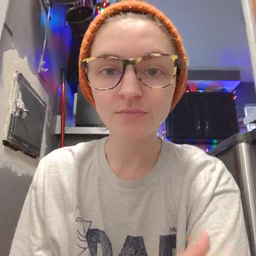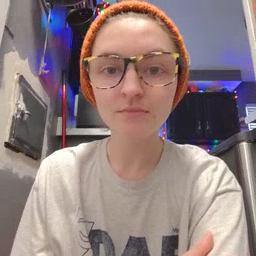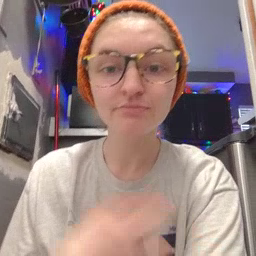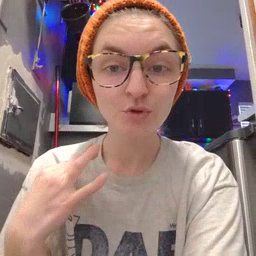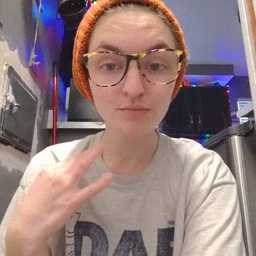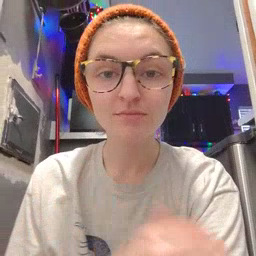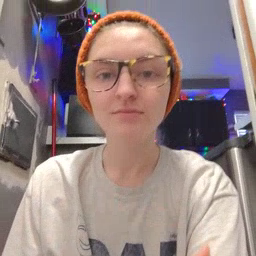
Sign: shirt